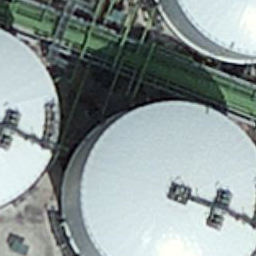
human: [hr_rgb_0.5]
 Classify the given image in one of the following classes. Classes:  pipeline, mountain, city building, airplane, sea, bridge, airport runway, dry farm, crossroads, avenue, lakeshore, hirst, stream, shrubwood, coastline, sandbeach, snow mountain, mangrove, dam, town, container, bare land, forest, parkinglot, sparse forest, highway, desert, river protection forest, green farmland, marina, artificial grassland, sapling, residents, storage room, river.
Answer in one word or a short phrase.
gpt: storage room